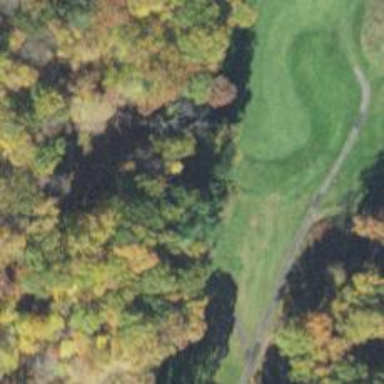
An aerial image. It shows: Golf tee.